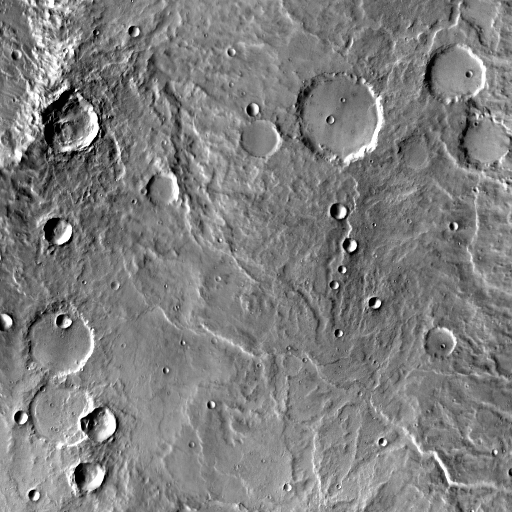
Crater classes present: Background, Other, Layered, Buried, Secondary